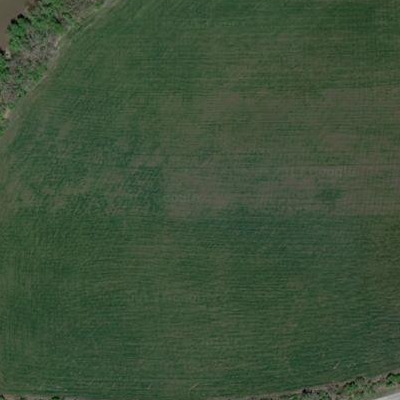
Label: Grass